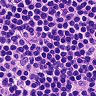
Metastatic tissue present: no